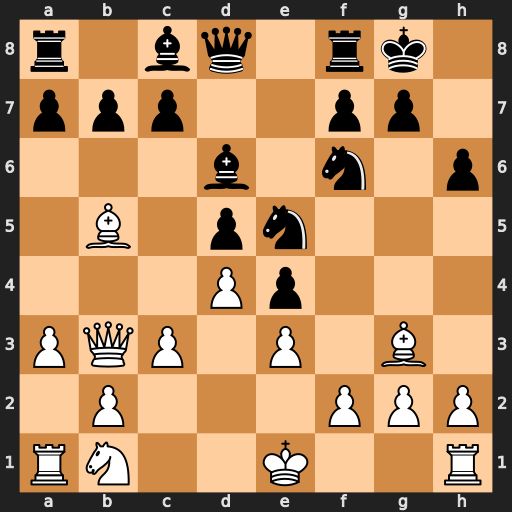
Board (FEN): r1bq1rk1/ppp2pp1/3b1n1p/1B1pn3/3Pp3/PQP1P1B1/1P3PPP/RN2K2R
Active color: w
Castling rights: KQ
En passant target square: -
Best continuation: dxe5 Bxe5 Bxe5